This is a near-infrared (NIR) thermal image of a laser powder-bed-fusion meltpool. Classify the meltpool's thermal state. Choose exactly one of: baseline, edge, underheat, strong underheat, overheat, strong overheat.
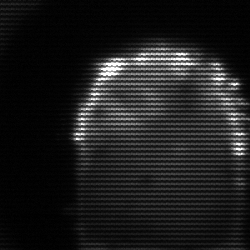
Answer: baseline